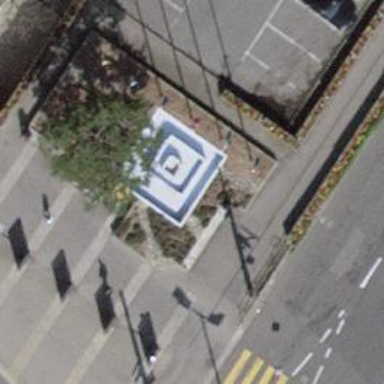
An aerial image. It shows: Beautiful fountain.